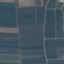
Land use / land cover: PermanentCrop